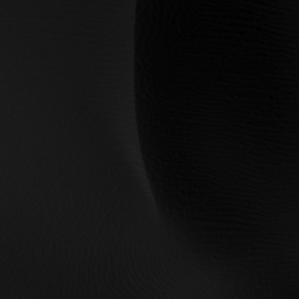
Label: non_frost